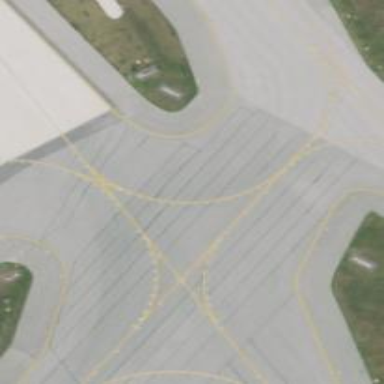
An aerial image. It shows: View of taxiway at the airport.